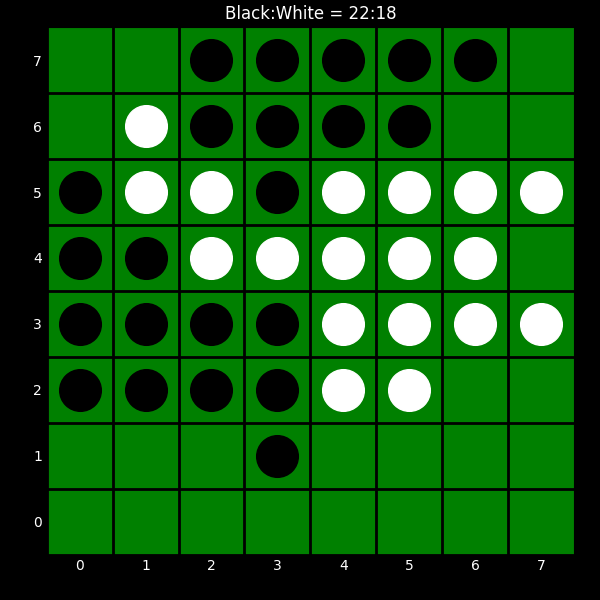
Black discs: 22
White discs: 18